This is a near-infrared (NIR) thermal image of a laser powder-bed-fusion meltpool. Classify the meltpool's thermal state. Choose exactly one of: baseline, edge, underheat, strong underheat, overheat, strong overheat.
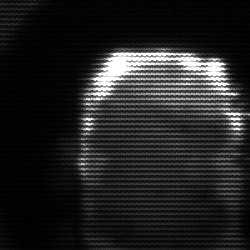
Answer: baseline